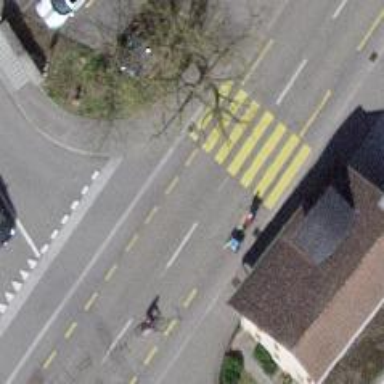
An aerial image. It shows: Marked crossing on the road.